Field crop: tomato
Growth stage: 2
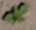
Species: solanum